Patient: sex M, age 42
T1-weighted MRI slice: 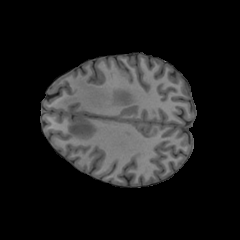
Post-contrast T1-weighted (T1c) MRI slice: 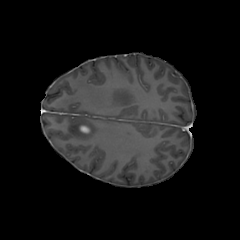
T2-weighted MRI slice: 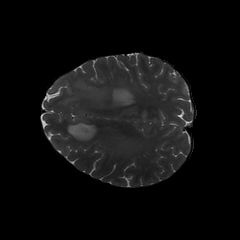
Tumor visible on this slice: yes
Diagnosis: Glioblastoma, IDH-wildtype
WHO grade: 4